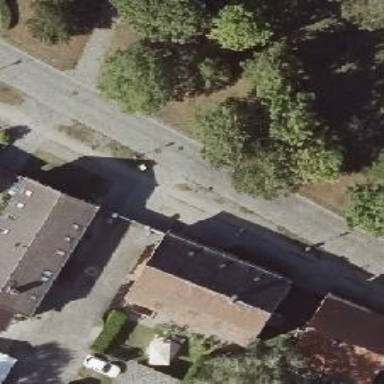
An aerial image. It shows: Driveway.